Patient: sex M, age 60
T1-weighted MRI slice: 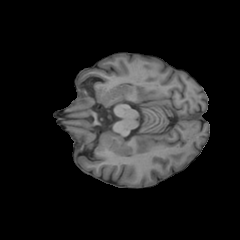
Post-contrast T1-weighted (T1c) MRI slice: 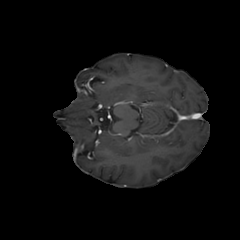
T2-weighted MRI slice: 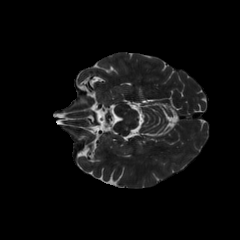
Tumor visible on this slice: no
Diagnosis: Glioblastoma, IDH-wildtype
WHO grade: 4